Question: I want to have buttons that take up as little width as necessary. My XML in the Layout file is:
'''
<TableRow
android:id="@+id/tableRow7"
android:paddingLeft="5dp"
android:layout_width="wrap_content"
android:layout_height="wrap_content">
<Button
android:layout_width="40dp"
android:layout_height="wrap_content"
android:text="@string/button_ok"
android:layout_column="0"
android:id="@+id/buttonOK" />
<Button
android:layout_width="20dp"
android:maxWidth="20dp"
android:layout_height="wrap_content"
android:text="@string/button_cancel"
android:layout_column="1"
android:id="@+id/buttonCancel" />
</TableRow>
'''
I have tried "wrap_content" and "fill_parent" for the layout_width vals, but they don't help. As you can see, I also tried the "maxWidth" property, to no avail. Here's what it looks like:

So how can I restrict the width of a button to "just enough" to contain its text? I want the "Cancel" button to be approximately the same width as the "OK" button, or as little more as necessary to contain its text.
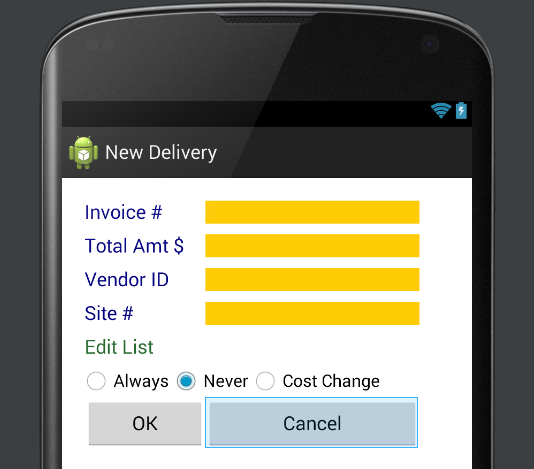
Answer: > So how can I restrict the width of a button to "just enough" to contain its text?
Ideally, remove it (and the OK button) from the table.
The point behind 'TableLayout' is to give you characteristics reminiscent of HTML tables, particularly for graybeards like me who overdosed on HTML tables back in the pre-CSS Web development of the 1990's.
In an HTML table, cells expand to fill the width of the widest cell in the column. Same thing here -- the width of the Cancel button is dictated by its column, and I presume that it is in the column dominated by the bars of your bar chart.
From the screenshot, the only thing that should be in the 'TableLayout' is the four-row bar chart itself. The "Edit List" label(?), the radio buttons, and the OK/Cancel buttons should be beneath the 'TableLayout'. If you want the OK and Cancel buttons to be the same width, use a horizontal 'LinearLayout' for them, give them each a width of '0dp', and give them each a weight of '1'.